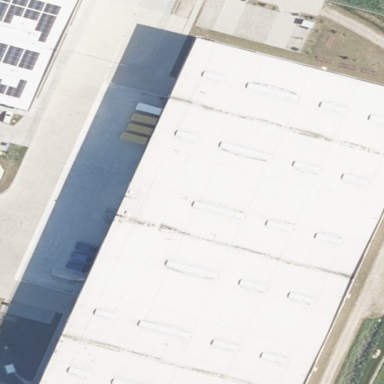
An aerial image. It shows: Warehouse.